Question: This is ultimately just one box. But since it has the 'for' loop, it should have 3 boxes horizontally aligned.
'''
<div class="album py-5 bg-light">
<div class="container">
{% for hobby in hobbies.all %}
<div class="row">
<div class="col-md-4">
<div class="card mb-4 shadow-sm">
<img class="card-img-top" src="{{ hobby.image.url }}"/>
<div class="card-body">
<p class="card-text">{{ hobby.summary }}</p>
</div>
</div>
</div>
</div>
{% endfor %}
</div>
</div>
'''
I keep having this:

What will I do?
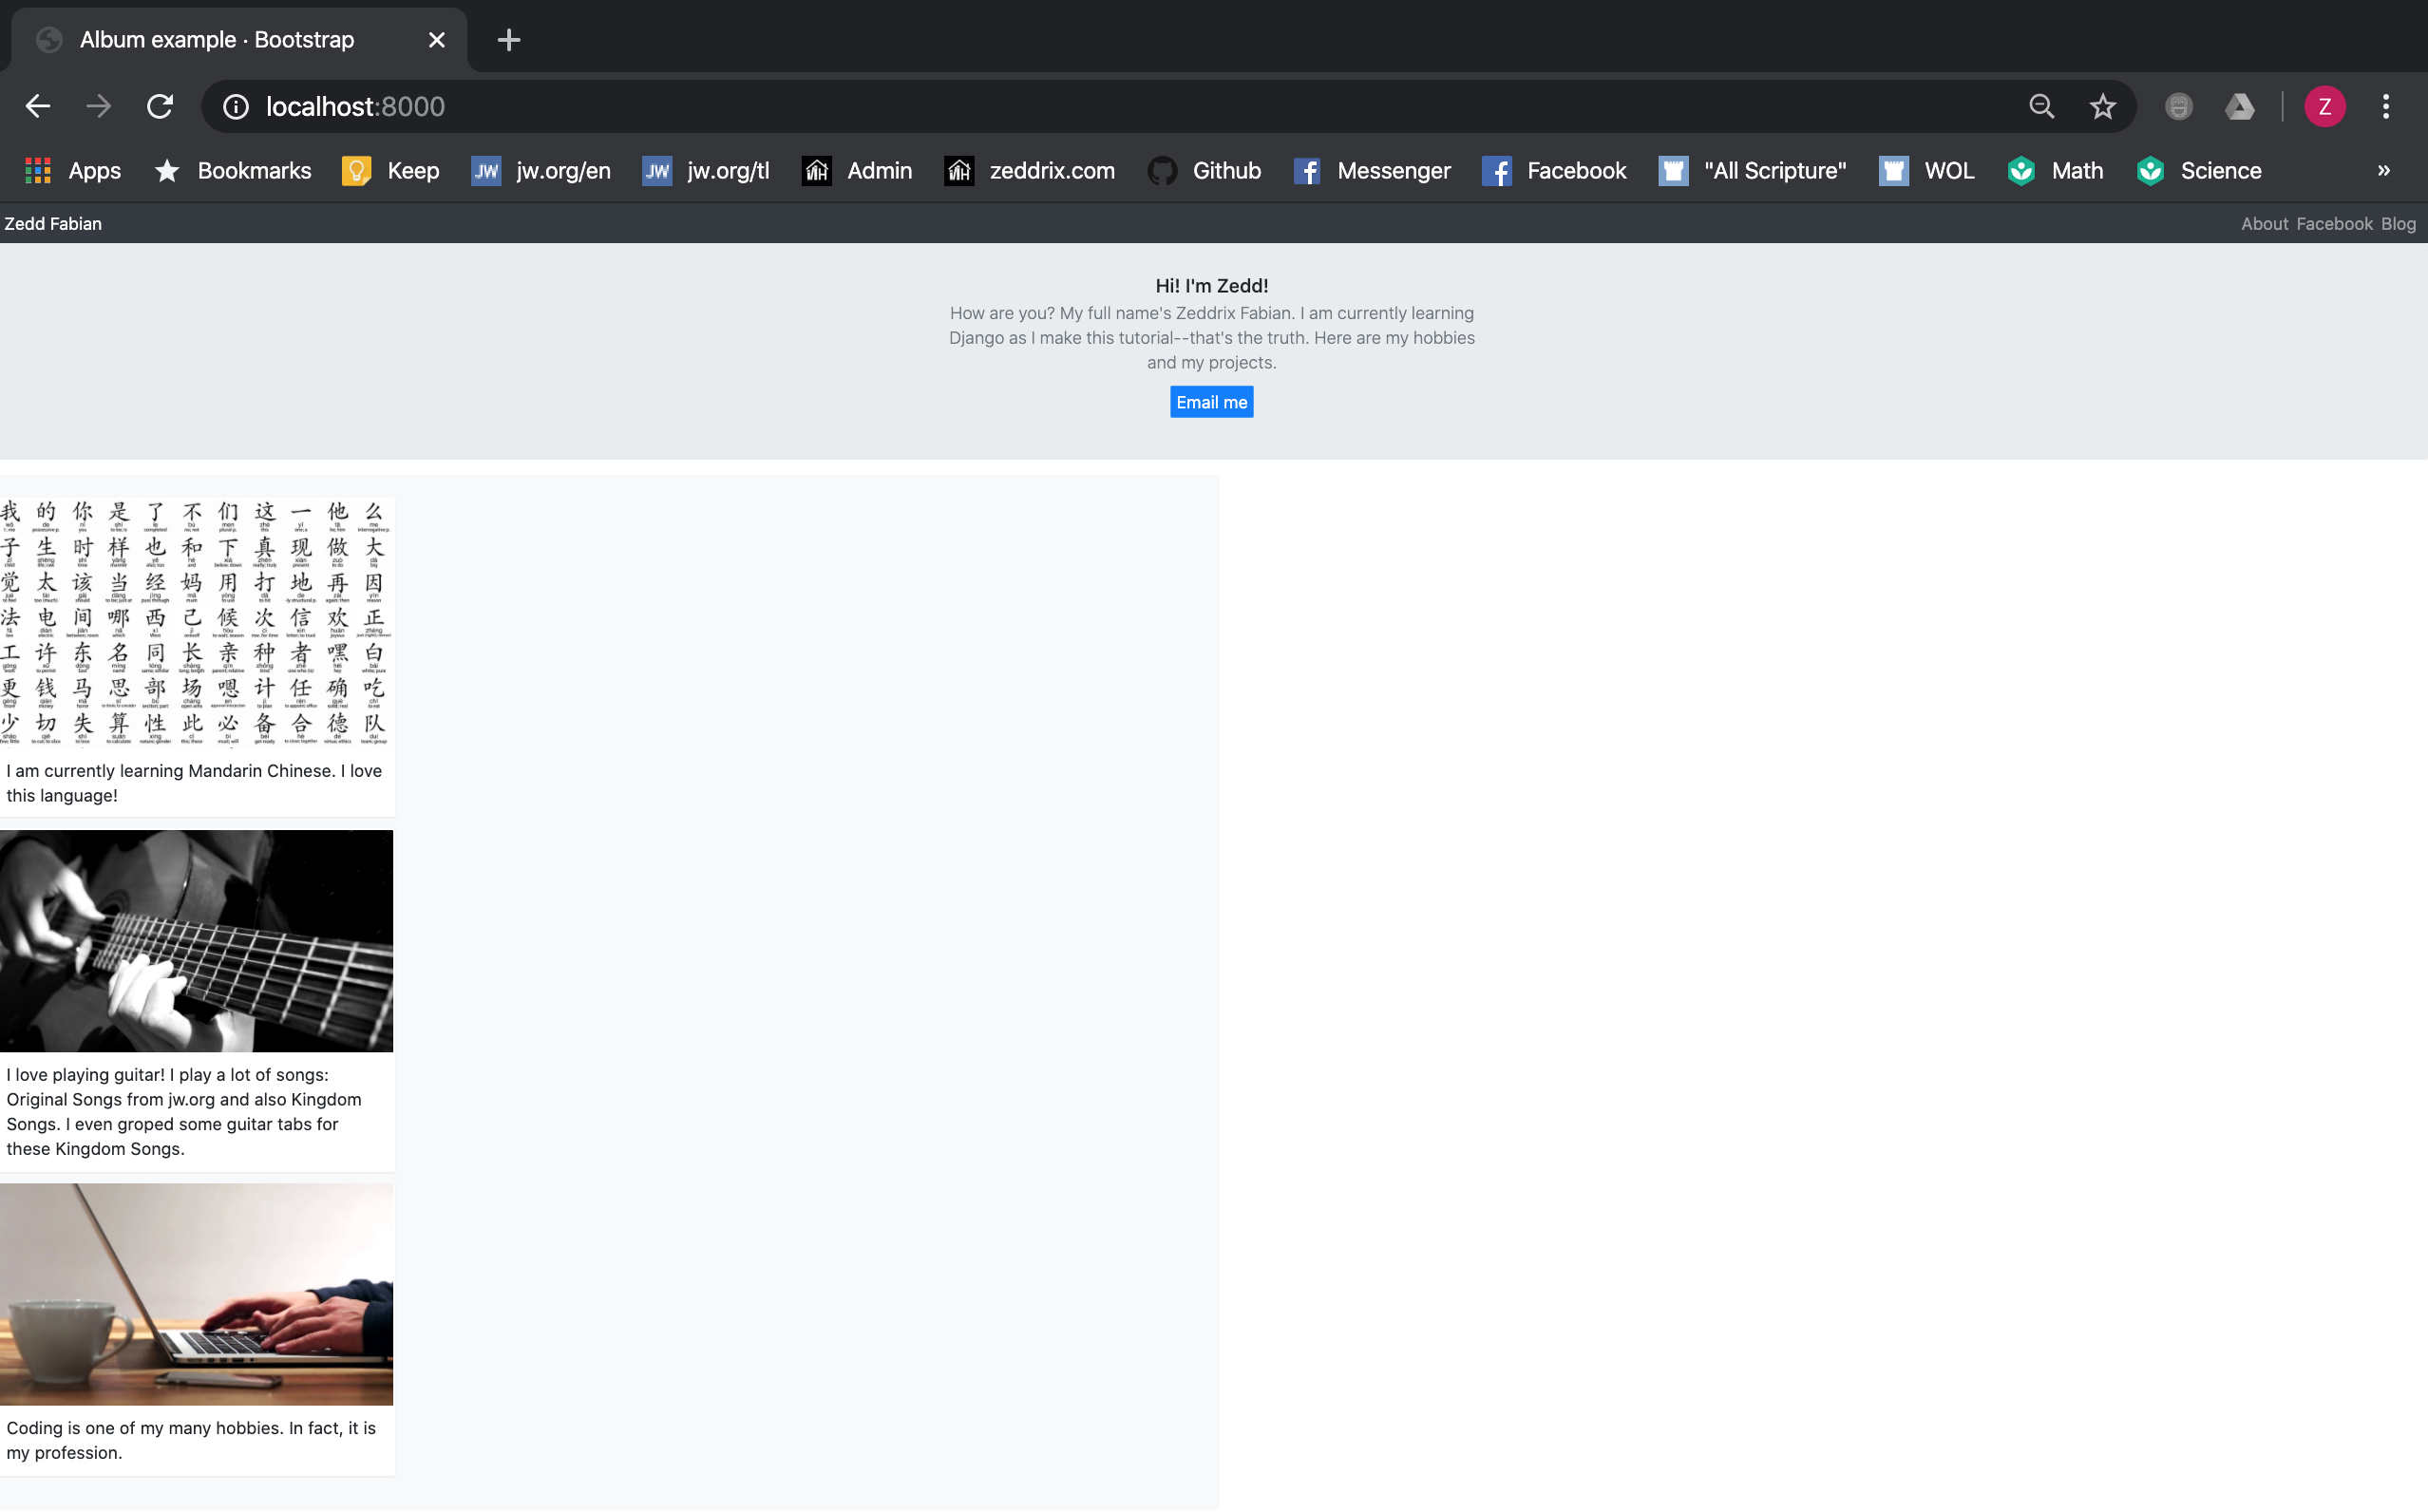
Answer: Here you go with a solution
'''
<div class="album py-5 bg-light">
<div class="container">
<div class="row">
{% for hobby in hobbies.all %}
<div class="col-md-4">
<div class="card mb-4 shadow-sm">
<img class="card-img-top" src="{{ hobby.image.url }}" />
<div class="card-body">
<p class="card-text">{{ hobby.summary }}</p>
</div>
</div>
</div>
{% endfor %}
</div>
</div>
'''
You 'class="row"' should be outside the loop.
'class="row"' creates row in a table format that means each item within a loop will create a row and then a column inside i.e. you see your each cards in new row.
For getting the cards horizontally, all the cards should be place within a single row.